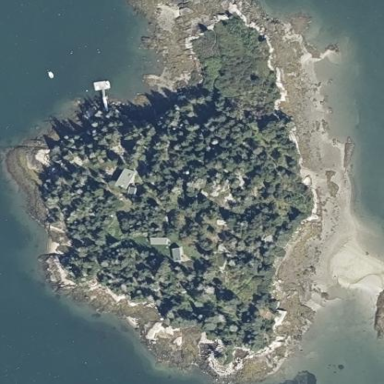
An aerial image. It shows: Islet located along the natural coastline.